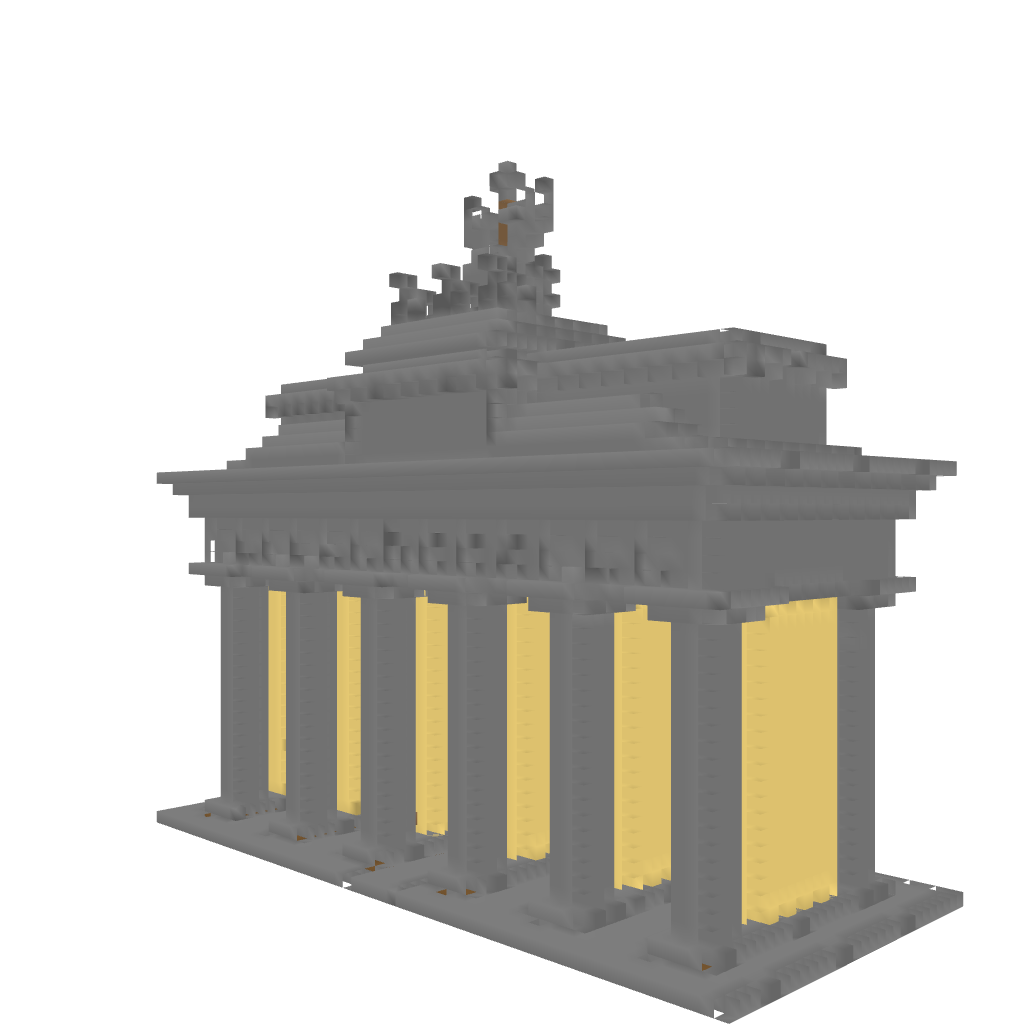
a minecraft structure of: Brandenburger Tor bad low quality